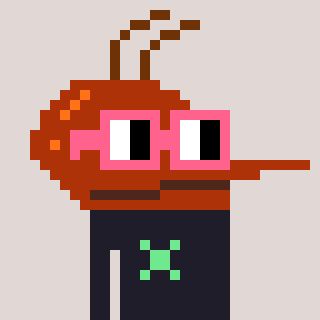
a pixel art character with square pink glasses, a mosquito-shaped head and a grayscale-colored body on a warm background